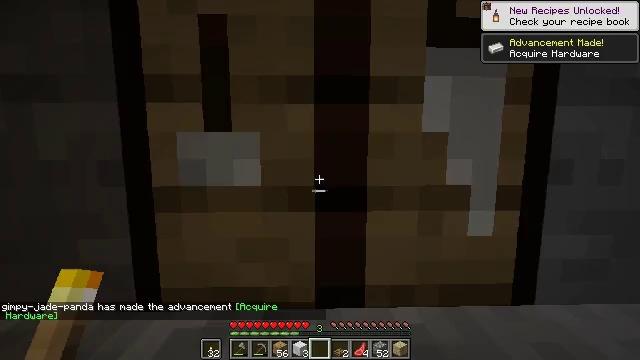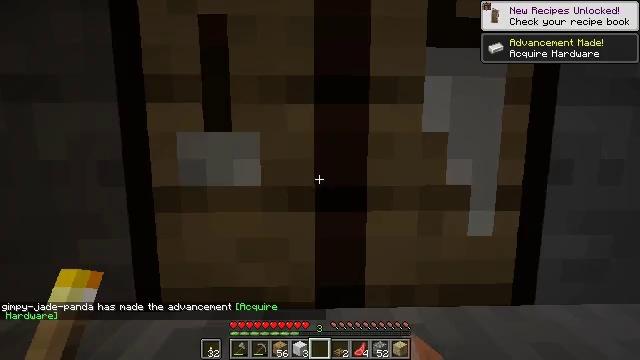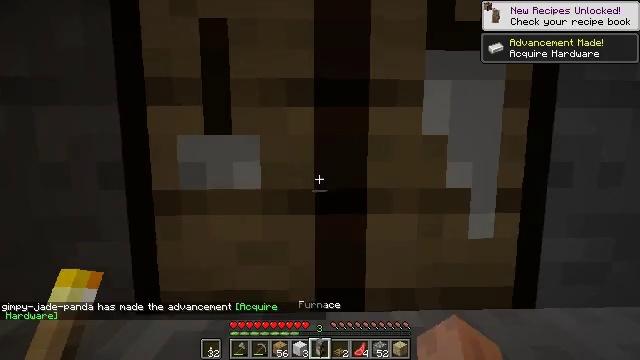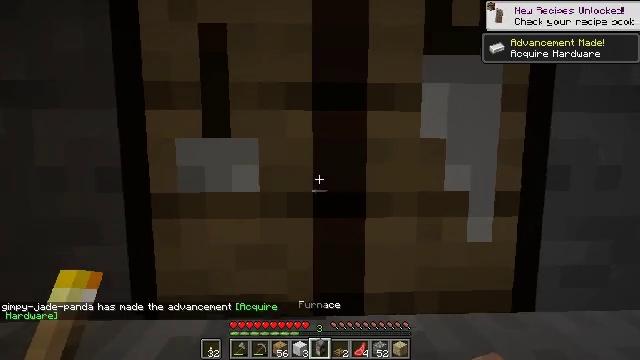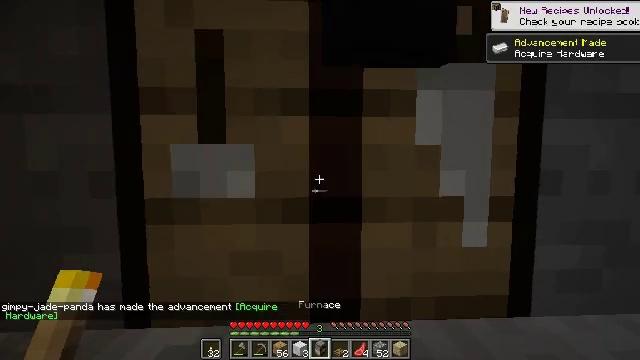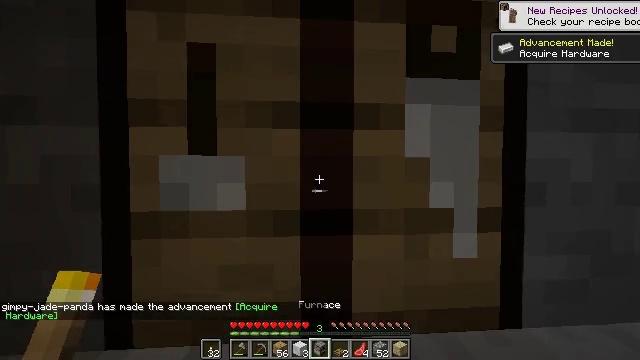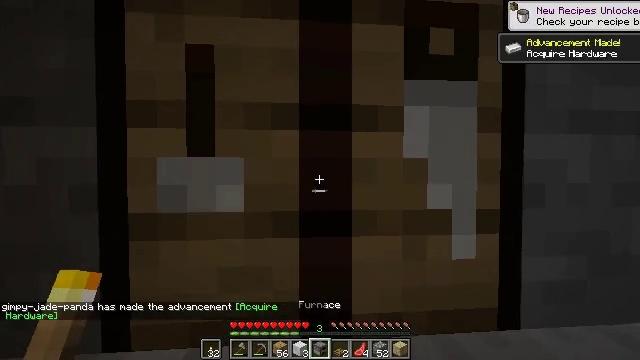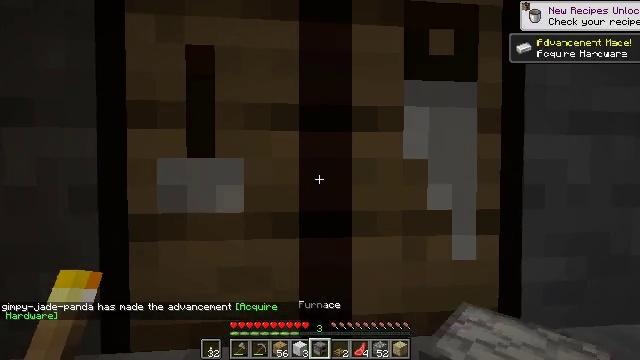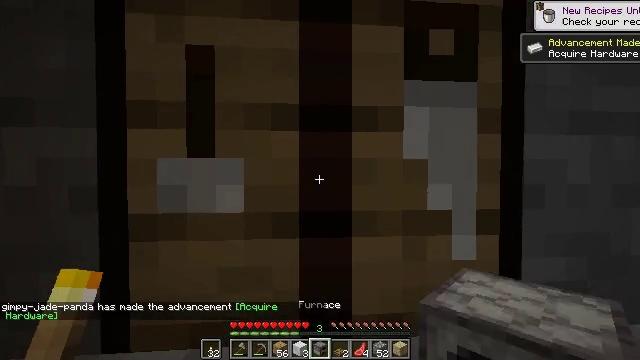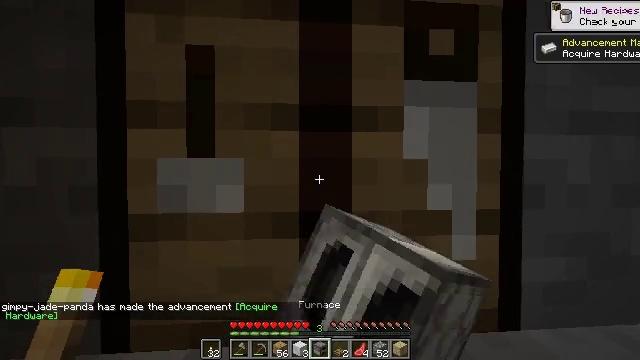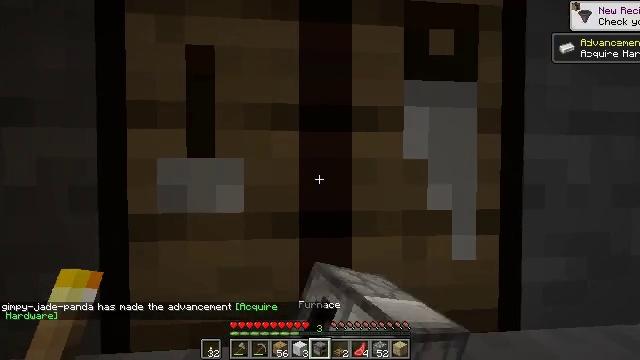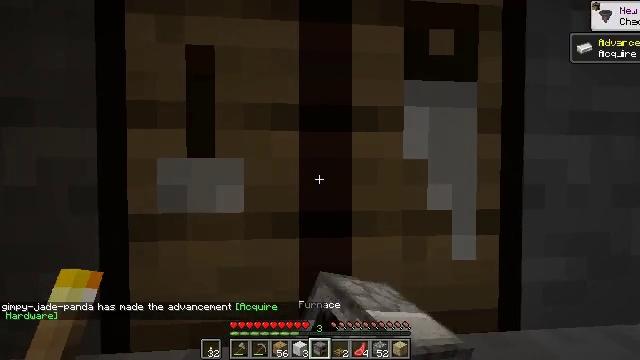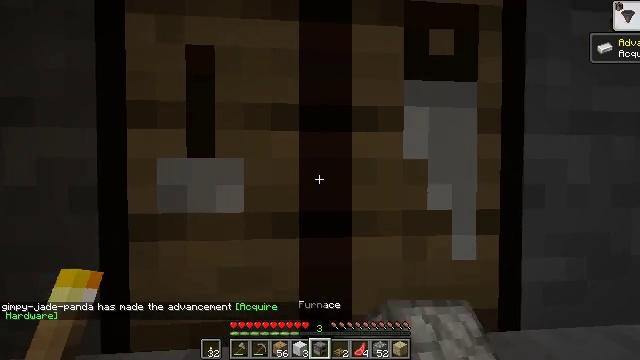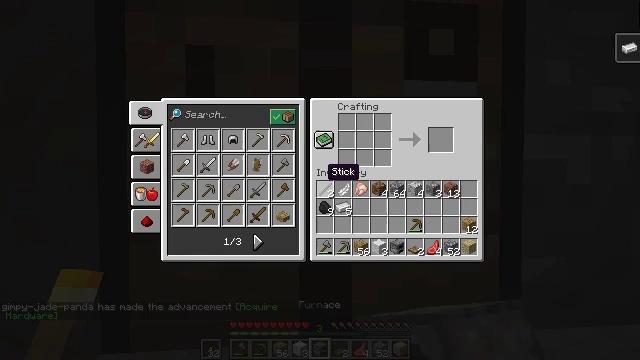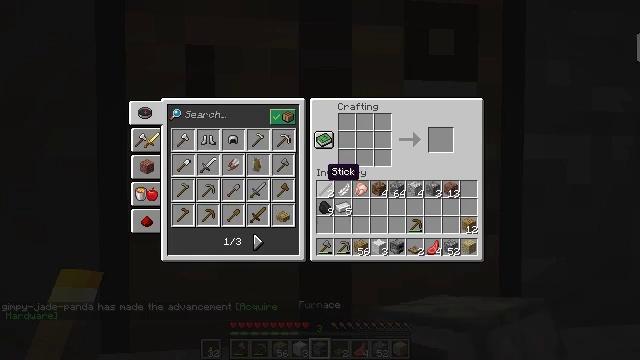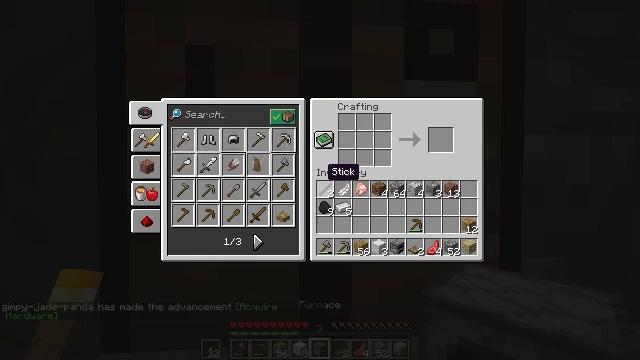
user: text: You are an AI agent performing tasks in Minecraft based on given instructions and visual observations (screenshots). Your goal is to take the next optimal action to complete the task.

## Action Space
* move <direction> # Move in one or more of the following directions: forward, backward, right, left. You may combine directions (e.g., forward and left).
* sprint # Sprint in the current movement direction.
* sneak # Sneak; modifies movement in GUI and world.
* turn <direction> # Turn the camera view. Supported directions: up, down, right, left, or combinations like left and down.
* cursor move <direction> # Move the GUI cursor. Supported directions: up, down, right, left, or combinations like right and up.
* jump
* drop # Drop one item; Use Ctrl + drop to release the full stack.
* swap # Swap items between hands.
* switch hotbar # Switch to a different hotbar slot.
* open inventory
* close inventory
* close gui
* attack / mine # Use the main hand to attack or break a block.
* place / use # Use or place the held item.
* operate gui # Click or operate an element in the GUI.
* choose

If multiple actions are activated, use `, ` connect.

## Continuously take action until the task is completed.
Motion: motion action
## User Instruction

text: Use sticks and iron ingots to craft an iron pickaxe.
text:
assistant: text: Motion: no_op
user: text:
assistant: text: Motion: no_op
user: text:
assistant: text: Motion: no_op
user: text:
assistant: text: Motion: turn up
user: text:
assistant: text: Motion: turn right and up
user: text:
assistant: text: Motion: no_op
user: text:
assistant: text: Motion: no_op
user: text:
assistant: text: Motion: use / place
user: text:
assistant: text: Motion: use / place
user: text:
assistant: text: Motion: use / place
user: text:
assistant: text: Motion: use / place
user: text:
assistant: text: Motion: no_op
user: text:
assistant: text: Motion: open gui
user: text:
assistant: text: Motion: no_op
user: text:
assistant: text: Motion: no_op
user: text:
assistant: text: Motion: cursor move left
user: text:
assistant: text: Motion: cursor move left
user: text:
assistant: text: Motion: cursor move left
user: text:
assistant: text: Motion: cursor move left
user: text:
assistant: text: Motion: cursor move left
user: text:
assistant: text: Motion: no_op
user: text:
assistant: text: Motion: no_op
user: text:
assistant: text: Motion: cursor move up
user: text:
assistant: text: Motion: cursor move up
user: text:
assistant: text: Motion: no_op
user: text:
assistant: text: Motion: cursor move right
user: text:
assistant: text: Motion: cursor move right
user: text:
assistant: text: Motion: cursor move right
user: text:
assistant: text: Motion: no_op
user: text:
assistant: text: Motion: no_op